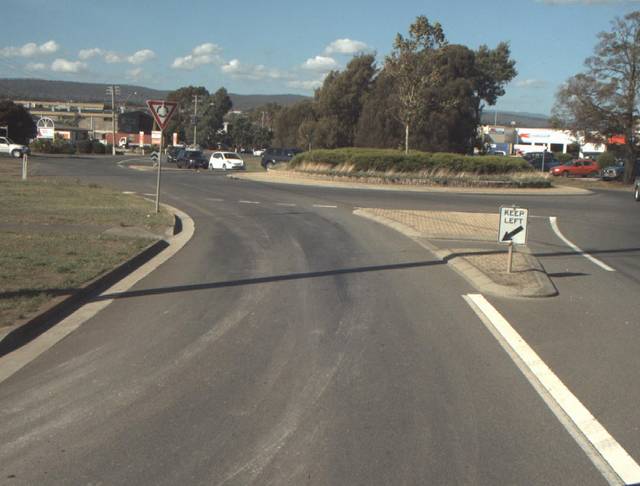
Region: Australia
Coordinates: -41.429, 147.146